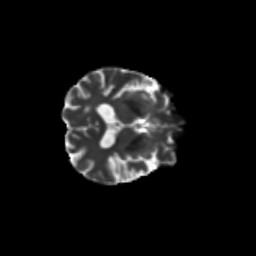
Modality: T2w
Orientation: axial
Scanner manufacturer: siemens
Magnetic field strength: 3 T
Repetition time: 9.2 s
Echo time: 0.084 s